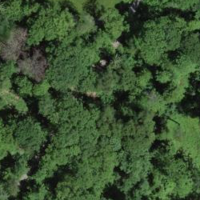
EUNIS habitat code: 41
Species observed at this site:
Lamium galeobdolon